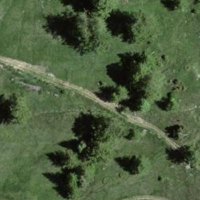
EUNIS habitat code: 32
Species observed at this site:
Lysandra bellargus
Aporia crataegi
Melitaea didyma